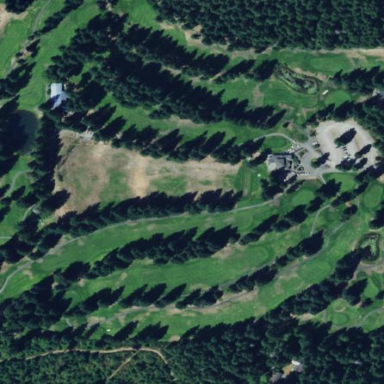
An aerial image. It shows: Golf course surrounded by greenery.